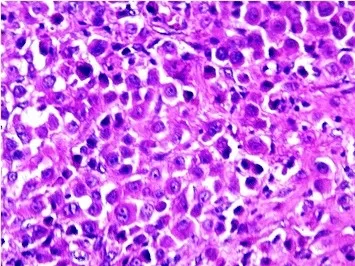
Decidual tumor cells with large eosinophilic cytoplasm and prominent nucleoli.
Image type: pathology (h&e)